Field crop: tomato
Growth stage: 1
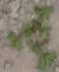
Species: portulaca